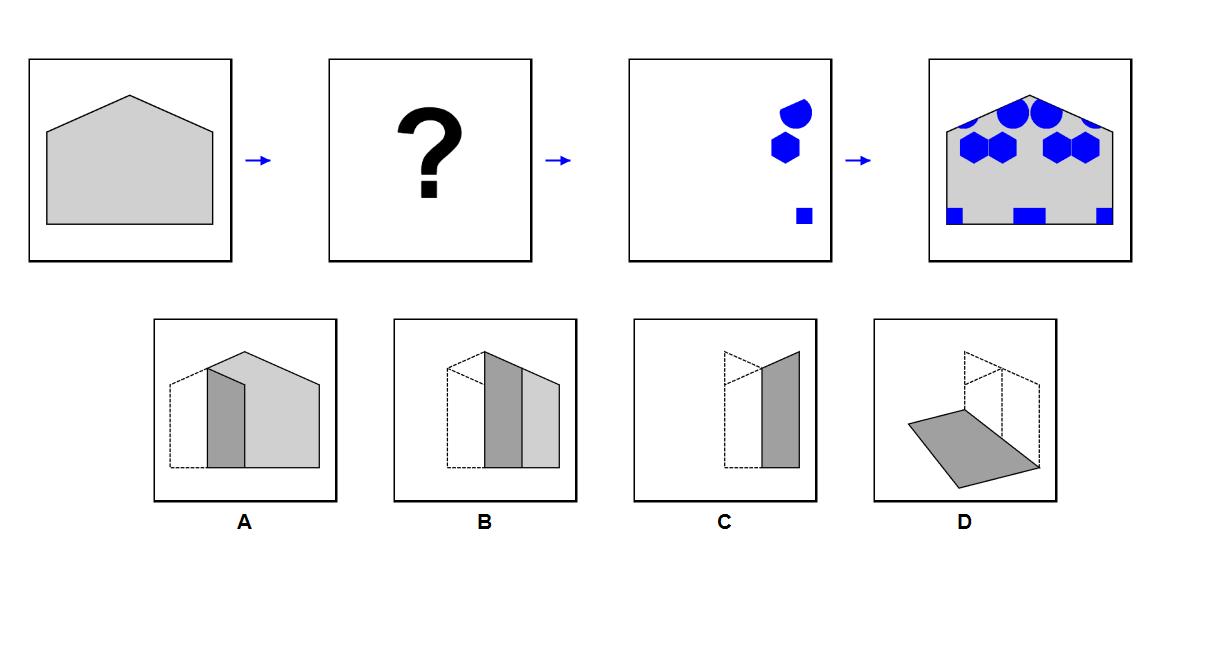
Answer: D